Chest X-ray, PA view. Patient: 52 years old, sex M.
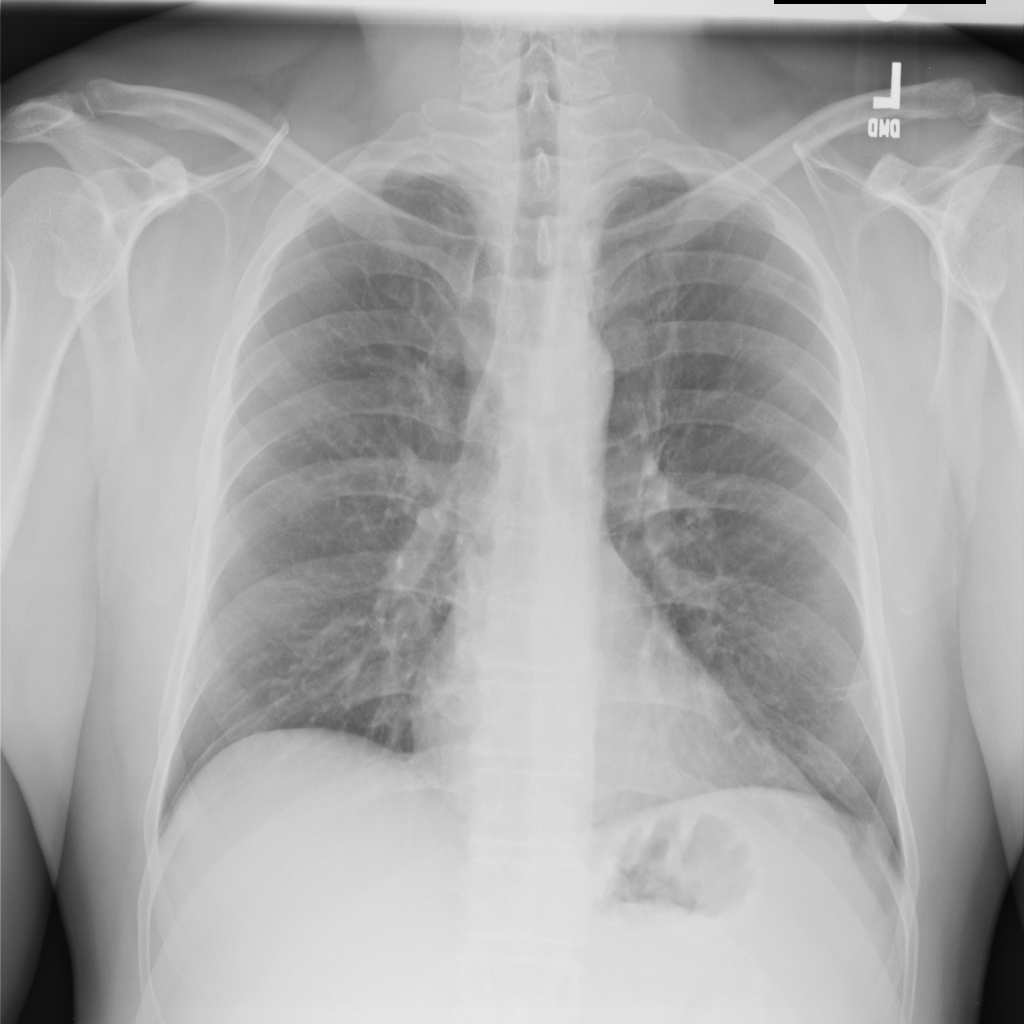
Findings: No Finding